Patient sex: F
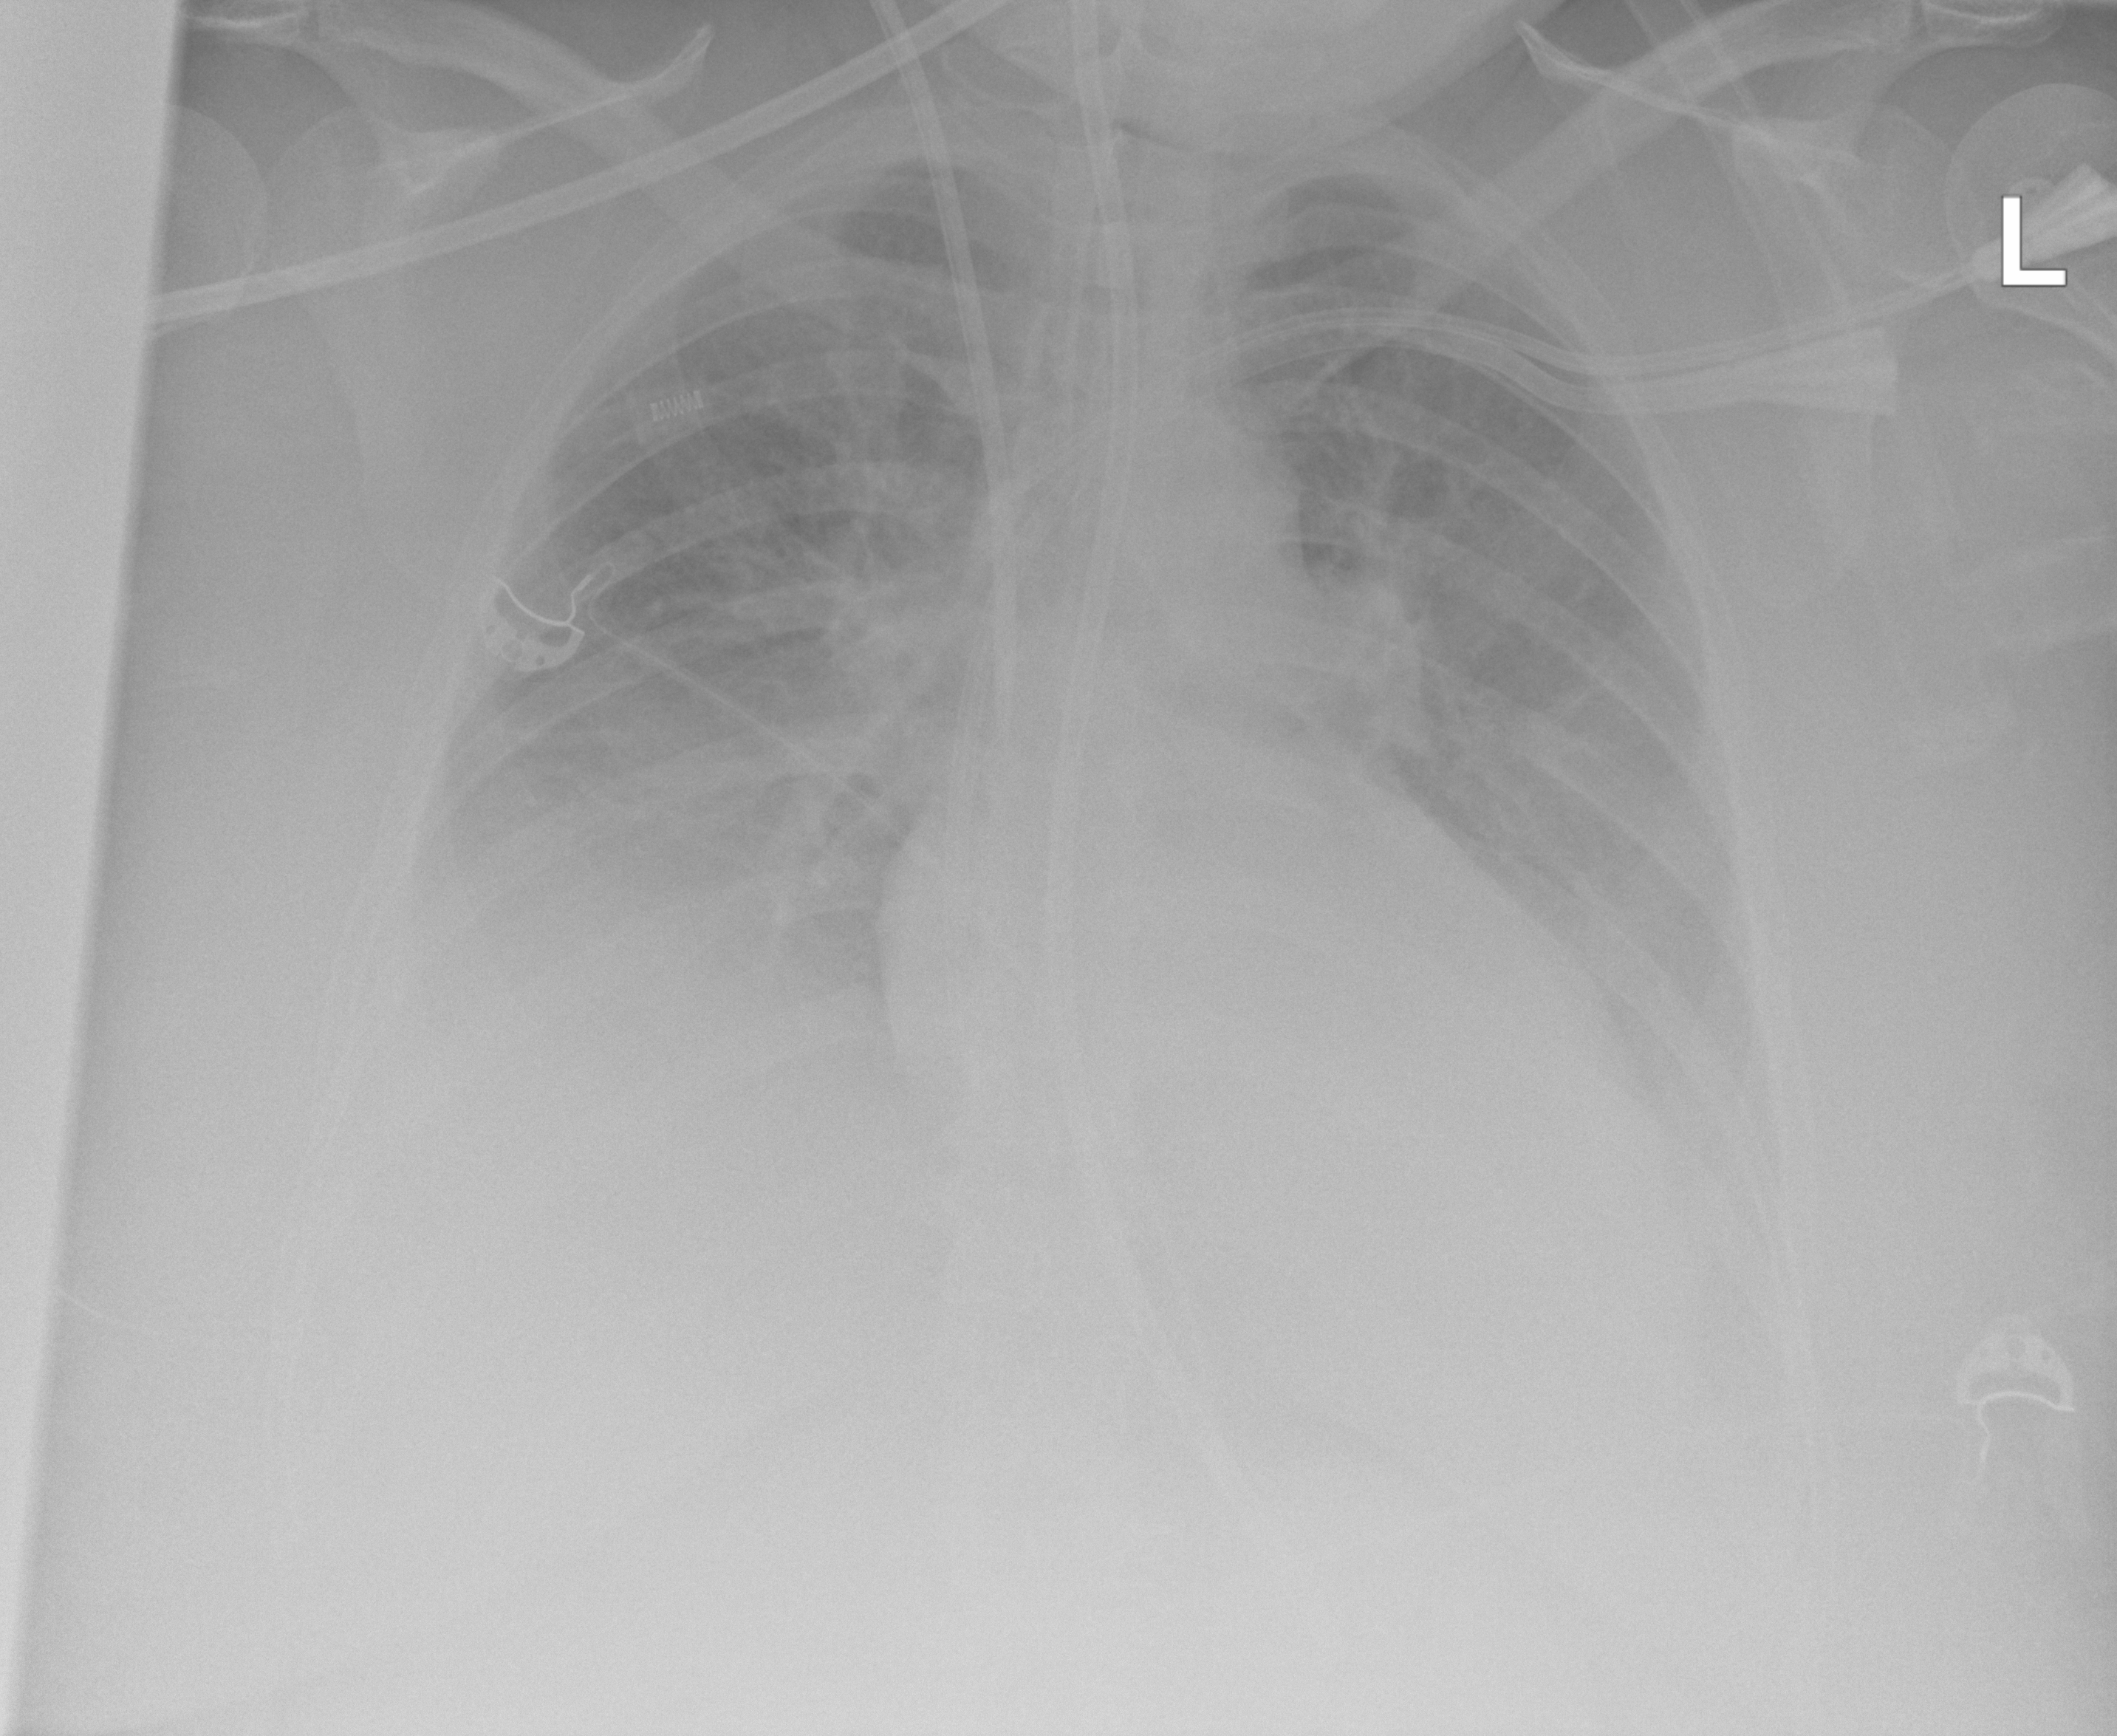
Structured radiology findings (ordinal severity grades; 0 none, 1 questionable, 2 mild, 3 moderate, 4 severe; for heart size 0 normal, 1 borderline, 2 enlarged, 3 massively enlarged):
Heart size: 2
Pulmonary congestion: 2
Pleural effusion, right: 2
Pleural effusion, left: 2
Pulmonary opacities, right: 1
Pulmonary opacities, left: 1
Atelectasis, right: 2
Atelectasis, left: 2